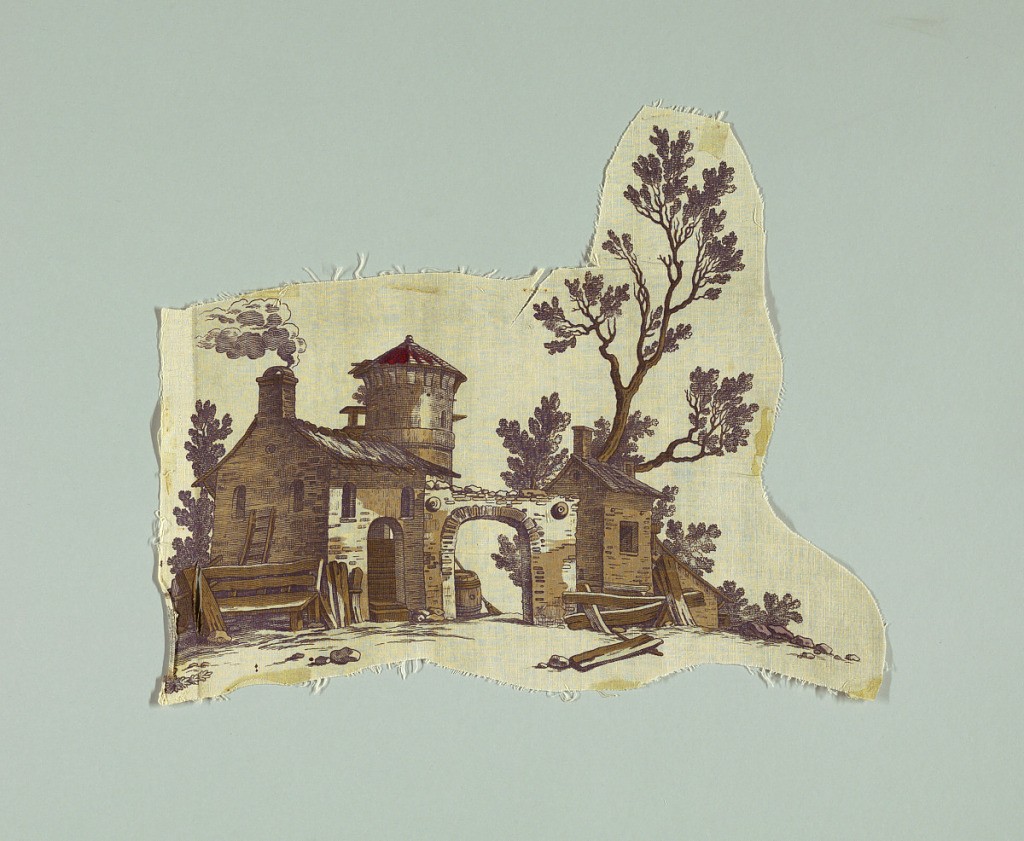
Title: Les Buveurs
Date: ca. 1785
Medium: cotton Technique: printed by engraved plate on plain weave foundation with further colors added by brush
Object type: Fragments
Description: Series of isolated scenes of people and animals drinking; some from a fountain, some from a jug, some from wine bottles and glasses. Rustic buildings. Polychrome on white.